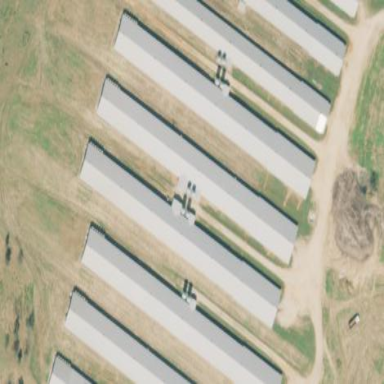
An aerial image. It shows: Poultry house.